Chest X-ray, AP view. Patient: 64 years old, sex M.
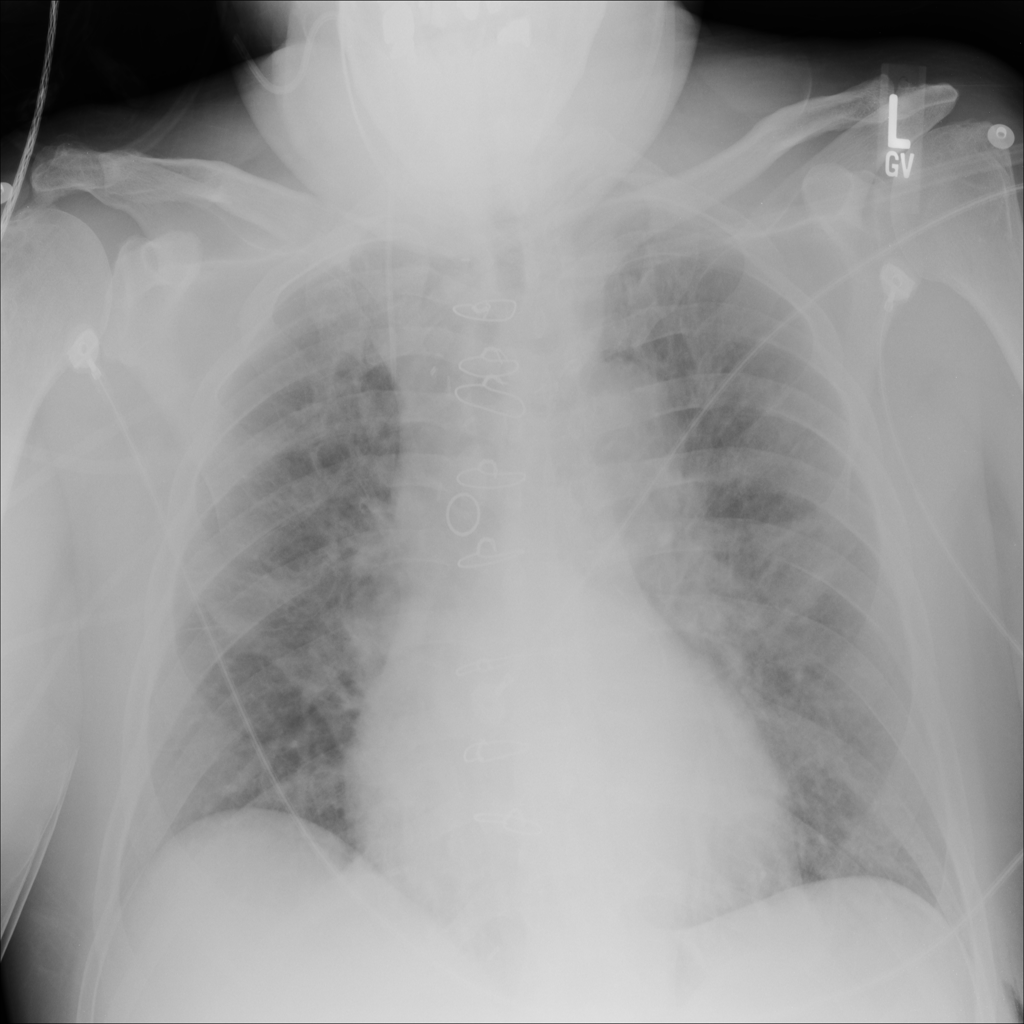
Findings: Infiltration